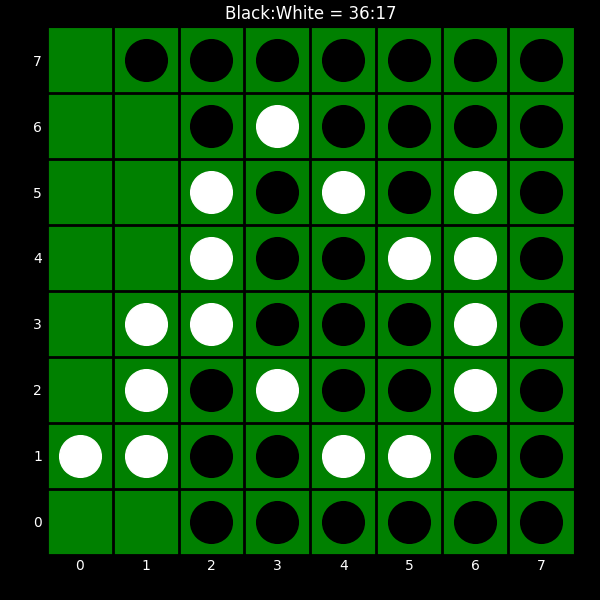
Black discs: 36
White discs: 17